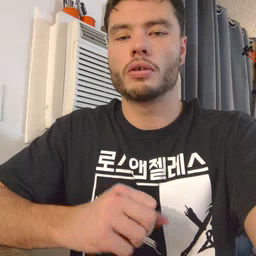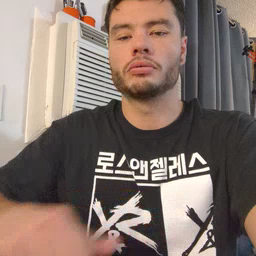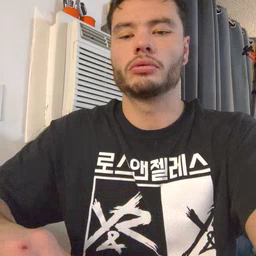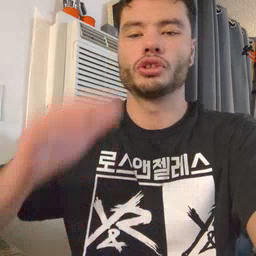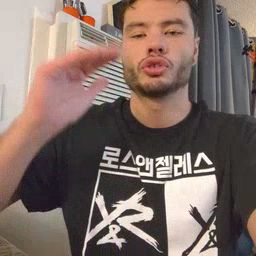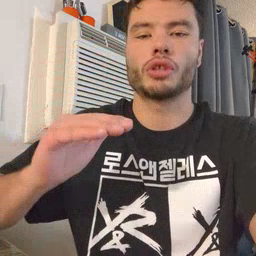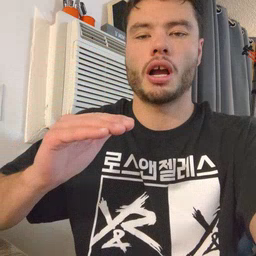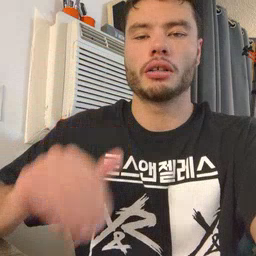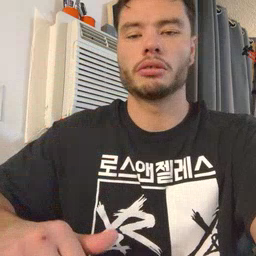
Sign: child